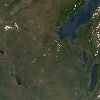
Label: land